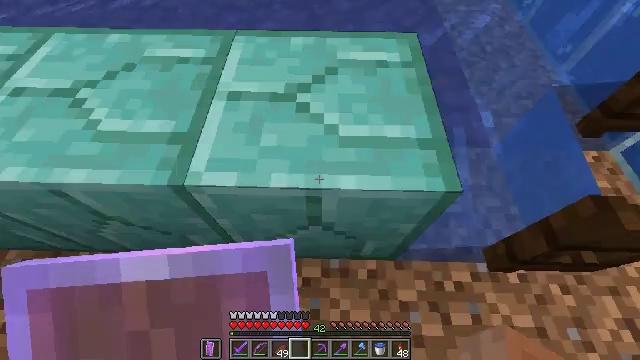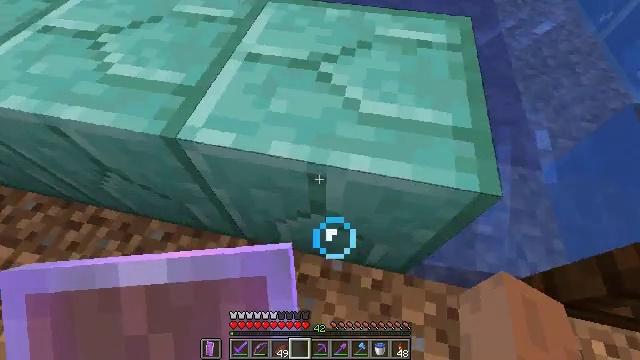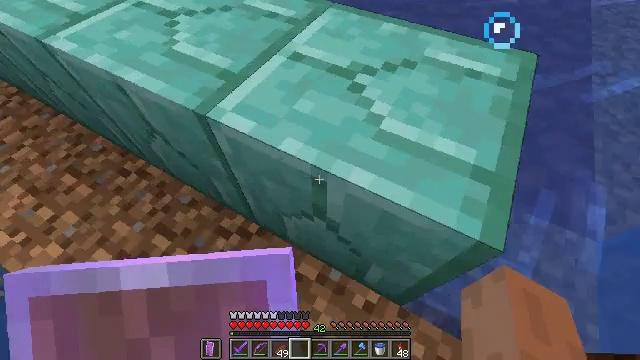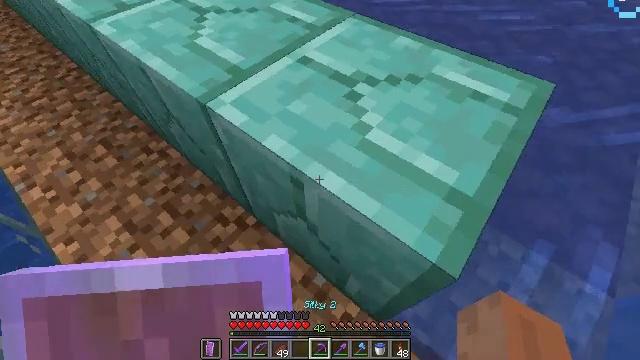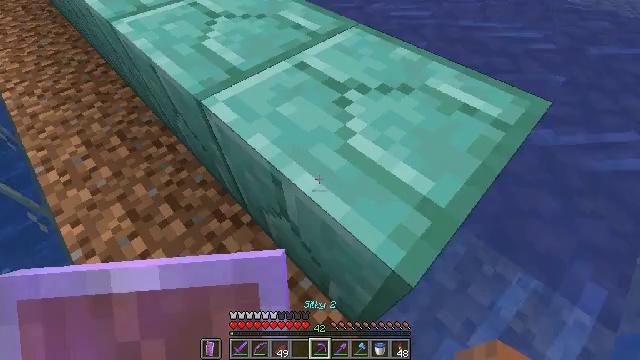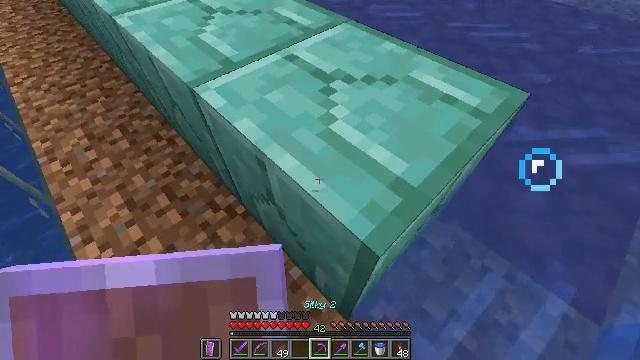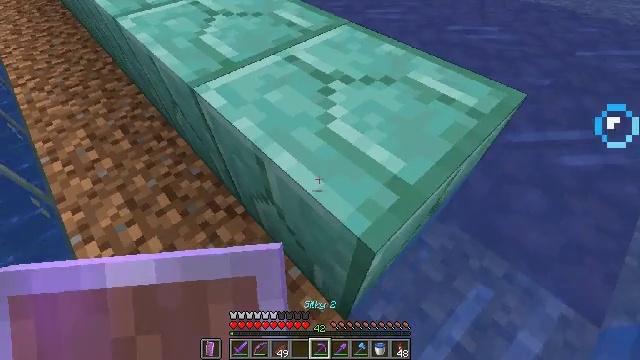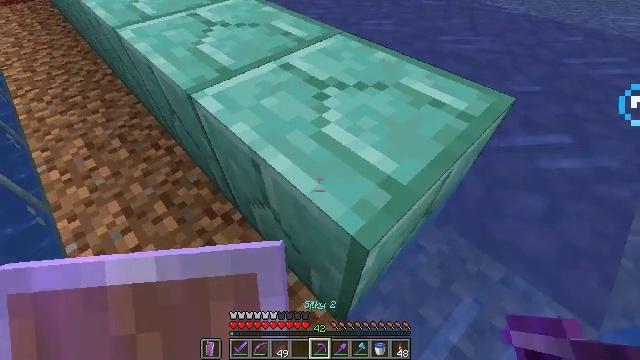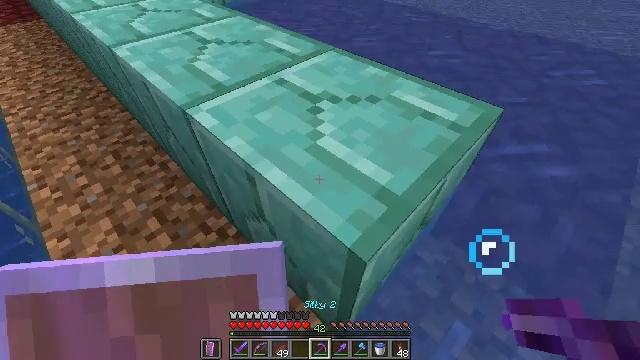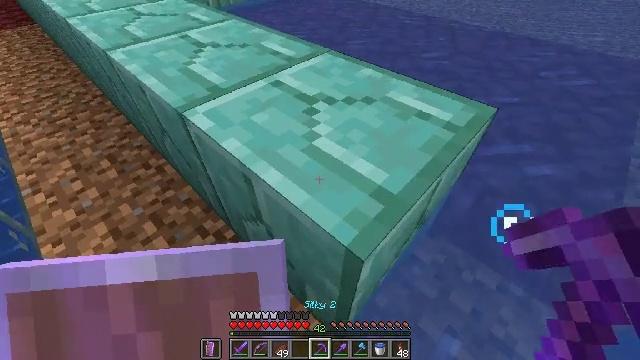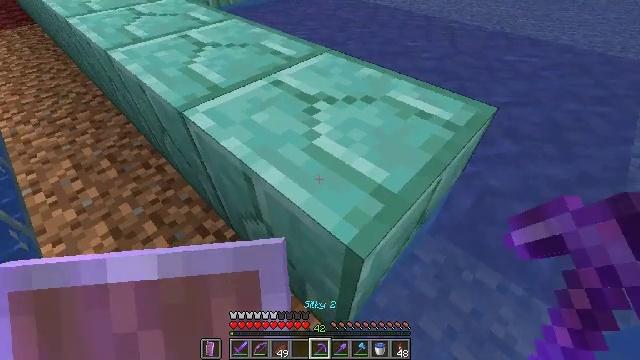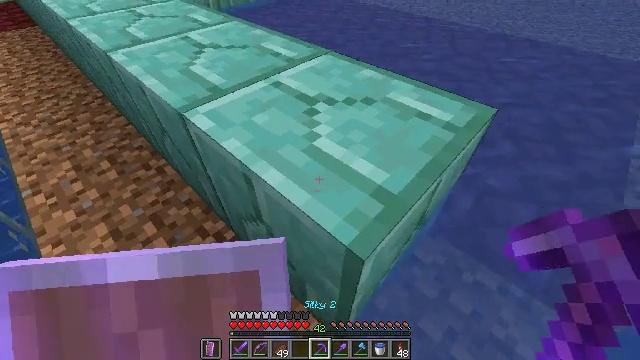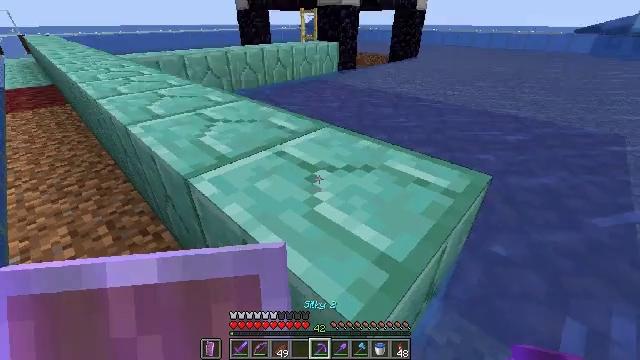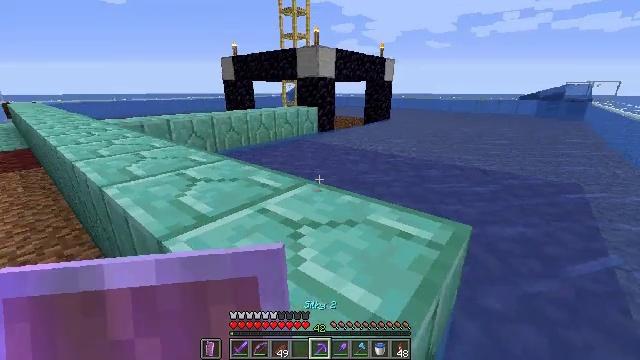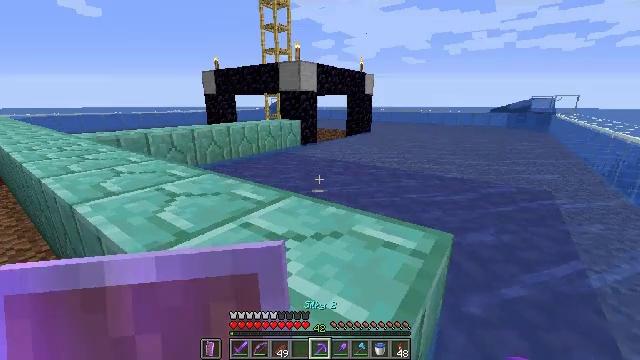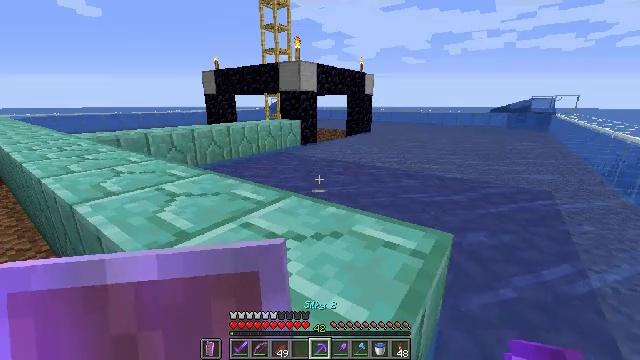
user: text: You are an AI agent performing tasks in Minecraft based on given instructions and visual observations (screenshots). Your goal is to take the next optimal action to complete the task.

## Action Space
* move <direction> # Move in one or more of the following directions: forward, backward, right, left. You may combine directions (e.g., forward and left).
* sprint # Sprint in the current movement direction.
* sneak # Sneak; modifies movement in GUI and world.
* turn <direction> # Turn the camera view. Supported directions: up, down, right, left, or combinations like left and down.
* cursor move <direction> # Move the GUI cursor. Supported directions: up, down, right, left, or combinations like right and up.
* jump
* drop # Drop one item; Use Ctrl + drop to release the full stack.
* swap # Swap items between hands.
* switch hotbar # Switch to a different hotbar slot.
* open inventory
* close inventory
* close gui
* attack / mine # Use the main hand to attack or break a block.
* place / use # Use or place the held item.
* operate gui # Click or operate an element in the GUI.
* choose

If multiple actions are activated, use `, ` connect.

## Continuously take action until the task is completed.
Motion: motion action
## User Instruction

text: Gather prismarine bricks with a pickaxe.
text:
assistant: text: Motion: move right, turn left and up
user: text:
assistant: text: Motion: move right, turn left and up
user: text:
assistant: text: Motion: move right, turn left and up
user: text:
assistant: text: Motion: turn left and up
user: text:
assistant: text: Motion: turn left
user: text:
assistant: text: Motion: no_op
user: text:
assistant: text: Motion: turn up
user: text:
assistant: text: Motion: turn right and up
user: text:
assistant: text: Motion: no_op
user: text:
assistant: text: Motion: no_op
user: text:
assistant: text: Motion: no_op
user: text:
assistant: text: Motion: turn up
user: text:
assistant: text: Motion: turn right and up
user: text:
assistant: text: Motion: turn right and up
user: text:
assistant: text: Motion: no_op
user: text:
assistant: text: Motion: no_op
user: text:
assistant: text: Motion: no_op
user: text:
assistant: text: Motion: no_op
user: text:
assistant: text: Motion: no_op
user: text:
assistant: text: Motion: no_op
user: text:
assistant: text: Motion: move forward
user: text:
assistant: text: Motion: move forward
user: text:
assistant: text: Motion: move forward
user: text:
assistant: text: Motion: move forward
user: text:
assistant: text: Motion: move forward, turn left
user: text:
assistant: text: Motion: move forward, turn left
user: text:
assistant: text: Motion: move forward, turn left and down
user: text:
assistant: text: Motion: move forward, turn left and down
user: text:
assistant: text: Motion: turn left and up
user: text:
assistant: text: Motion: turn left